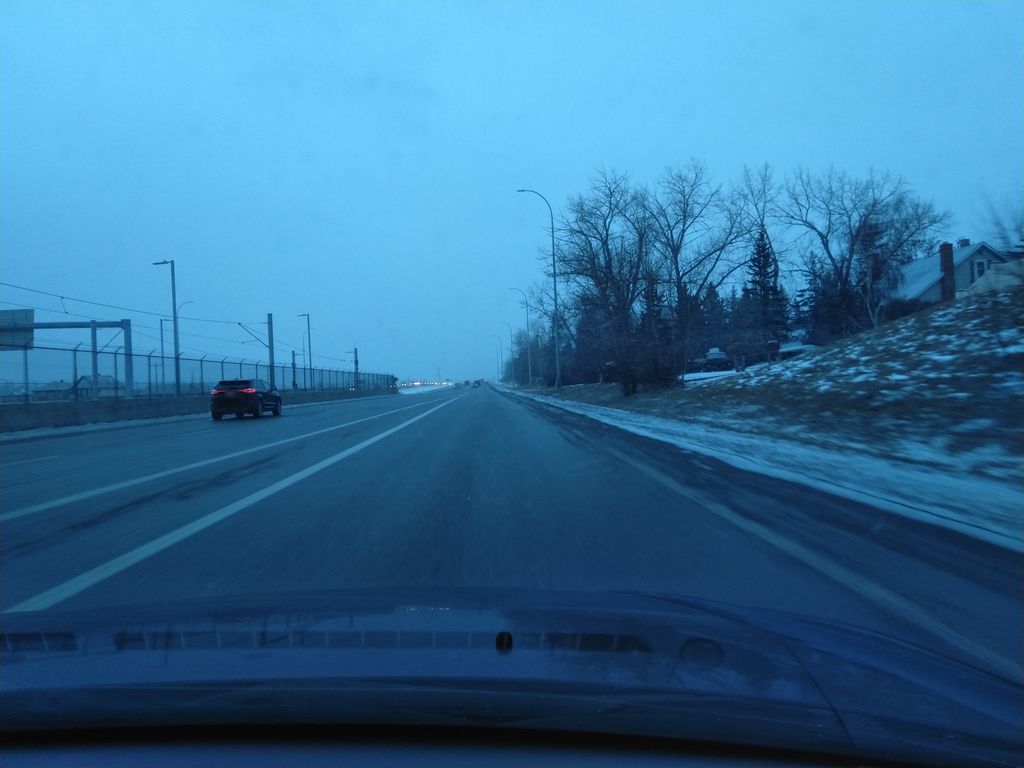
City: calgary